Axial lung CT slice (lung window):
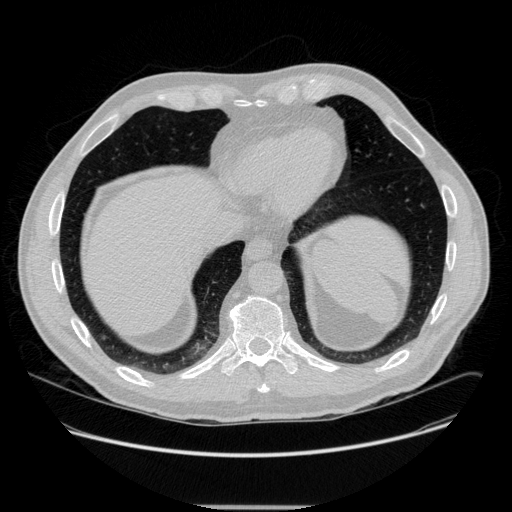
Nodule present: no